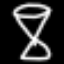
Label: hourglass